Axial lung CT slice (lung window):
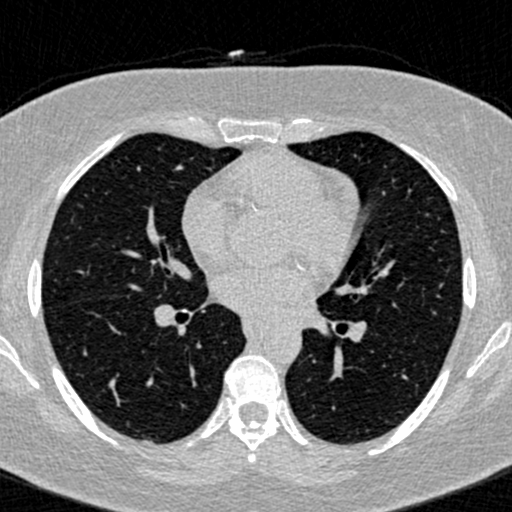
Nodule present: no